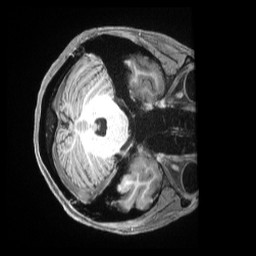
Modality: T1w
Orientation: axial
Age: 31
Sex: female
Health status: ill
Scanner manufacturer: siemens
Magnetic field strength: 3 T
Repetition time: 2.5 s
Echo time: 0.00181 s